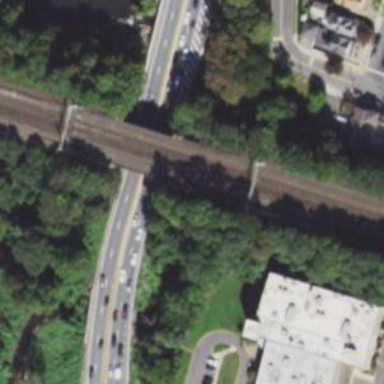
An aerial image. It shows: Bridge over electrified railway tracks.